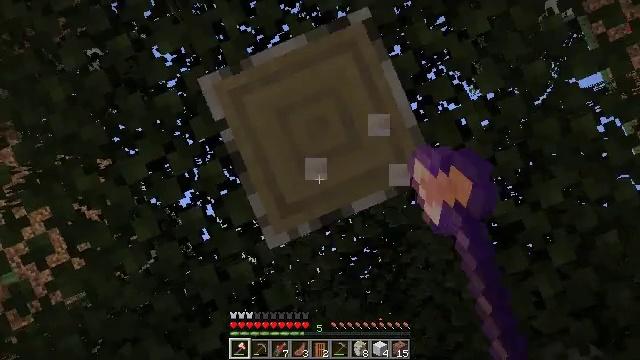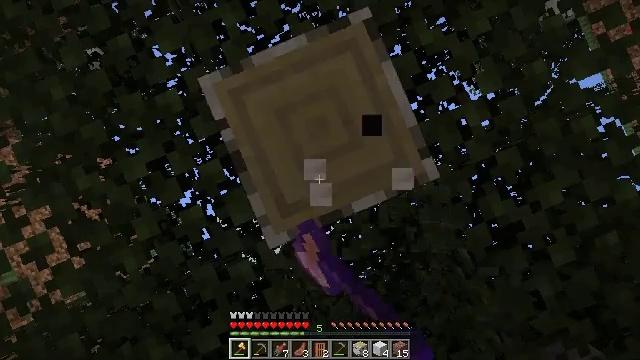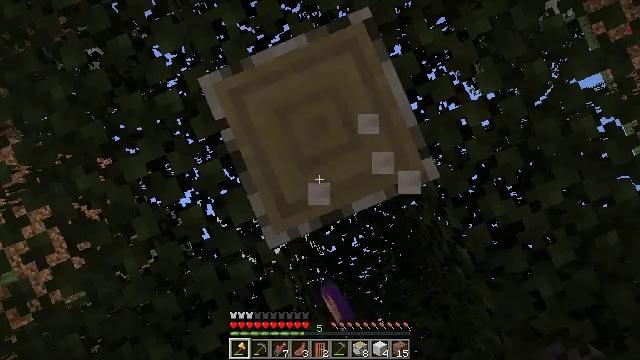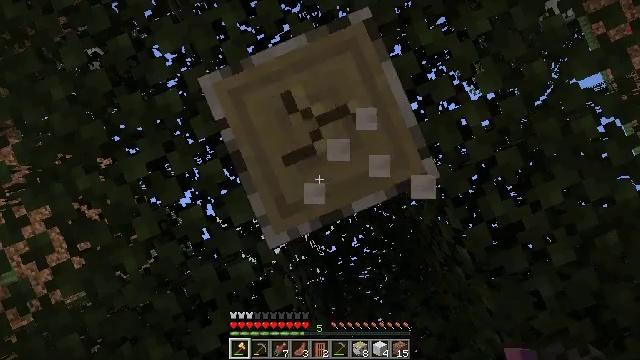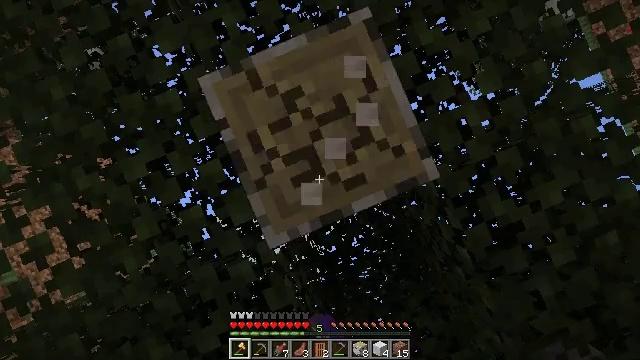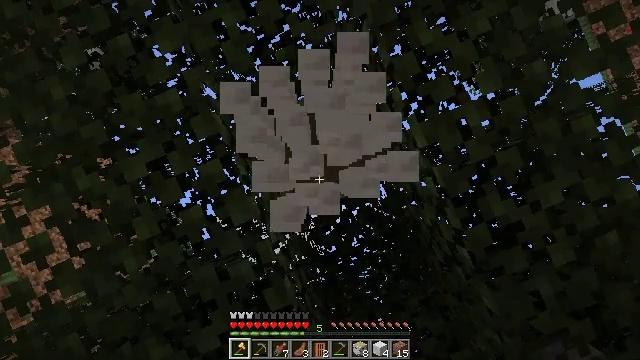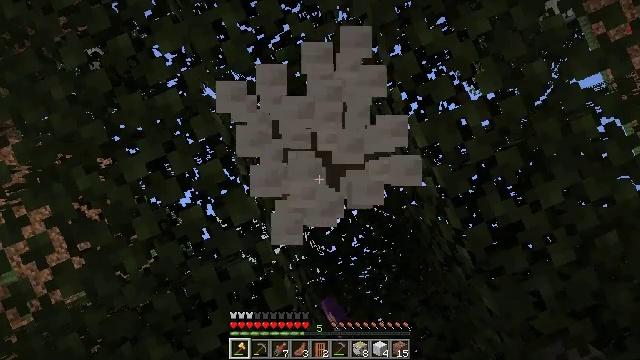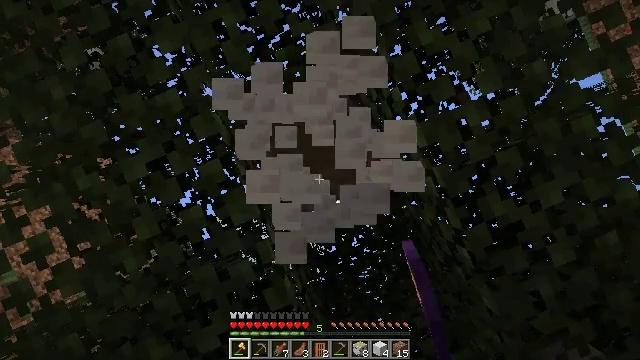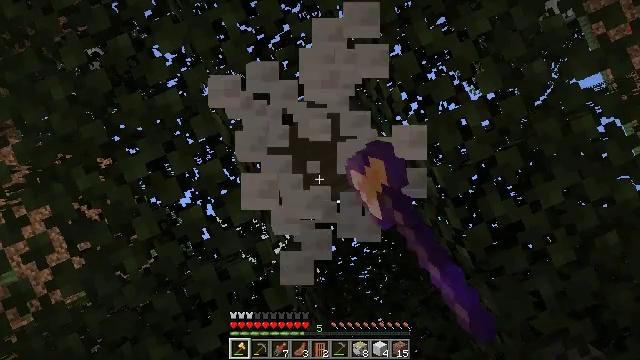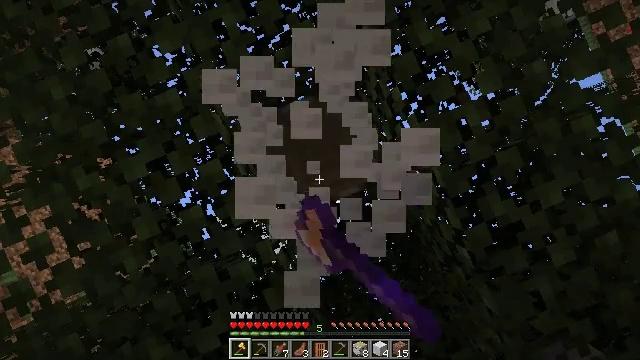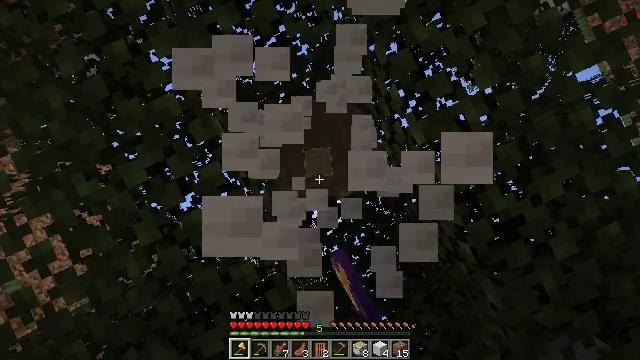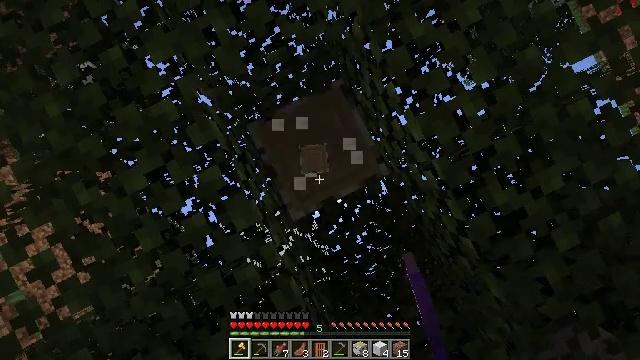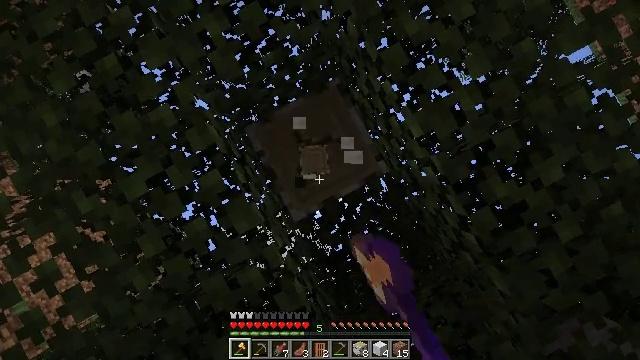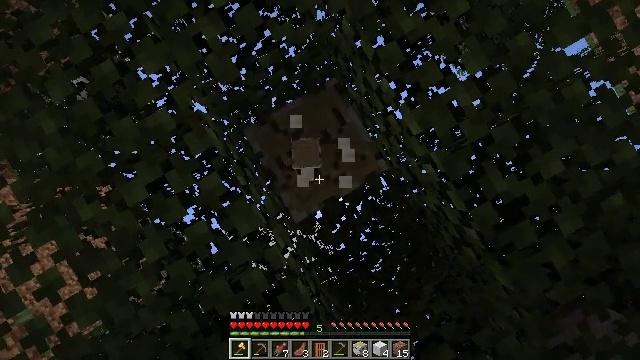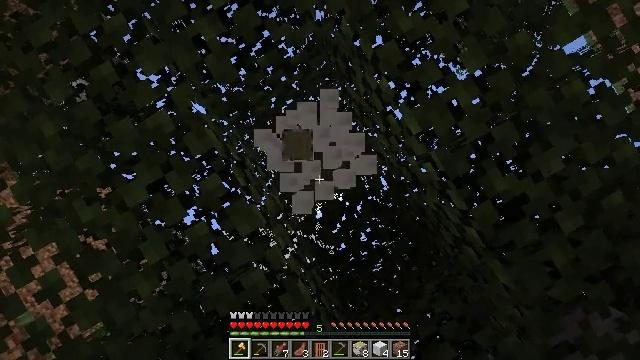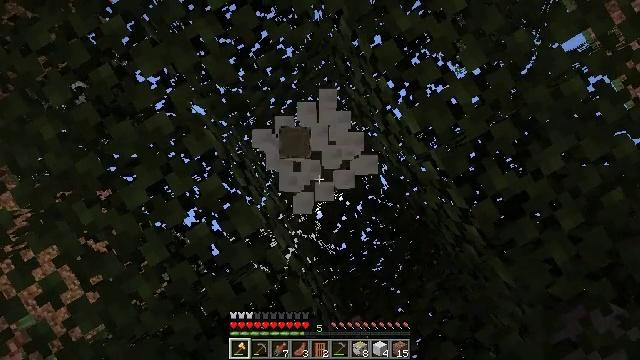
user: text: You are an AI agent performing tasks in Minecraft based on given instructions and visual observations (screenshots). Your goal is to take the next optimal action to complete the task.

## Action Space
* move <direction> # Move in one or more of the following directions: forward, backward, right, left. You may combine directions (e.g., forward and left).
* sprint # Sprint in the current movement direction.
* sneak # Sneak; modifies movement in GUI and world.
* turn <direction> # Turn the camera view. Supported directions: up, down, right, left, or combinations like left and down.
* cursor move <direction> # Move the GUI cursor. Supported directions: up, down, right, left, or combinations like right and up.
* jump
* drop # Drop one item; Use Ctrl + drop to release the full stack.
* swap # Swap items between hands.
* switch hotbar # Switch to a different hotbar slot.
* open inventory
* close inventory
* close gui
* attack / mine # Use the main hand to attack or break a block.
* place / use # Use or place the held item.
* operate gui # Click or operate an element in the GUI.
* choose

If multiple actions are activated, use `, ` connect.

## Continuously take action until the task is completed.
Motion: motion action
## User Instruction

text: Harvest birch logs from birch trees.
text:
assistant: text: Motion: turn up, attack / mine
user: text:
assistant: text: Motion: attack / mine
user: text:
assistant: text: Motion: attack / mine
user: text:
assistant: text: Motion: attack / mine
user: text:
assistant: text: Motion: attack / mine
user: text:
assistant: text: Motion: attack / mine
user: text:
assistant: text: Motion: attack / mine
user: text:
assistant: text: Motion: attack / mine
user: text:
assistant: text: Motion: attack / mine
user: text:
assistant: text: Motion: turn left, attack / mine
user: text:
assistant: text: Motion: turn left, attack / mine
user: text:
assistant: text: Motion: turn left, attack / mine
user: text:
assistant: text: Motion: turn left, attack / mine
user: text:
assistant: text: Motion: attack / mine
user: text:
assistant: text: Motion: attack / mine
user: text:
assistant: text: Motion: attack / mine
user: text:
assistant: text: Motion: attack / mine
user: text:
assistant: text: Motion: attack / mine
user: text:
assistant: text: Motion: turn left, attack / mine
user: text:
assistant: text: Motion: attack / mine
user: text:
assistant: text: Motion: attack / mine
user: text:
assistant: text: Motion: attack / mine
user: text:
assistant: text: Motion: attack / mine
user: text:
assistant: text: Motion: attack / mine
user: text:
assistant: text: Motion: attack / mine
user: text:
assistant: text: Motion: attack / mine
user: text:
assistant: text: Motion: attack / mine
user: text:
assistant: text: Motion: attack / mine
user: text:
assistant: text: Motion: attack / mine
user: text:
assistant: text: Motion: attack / mine